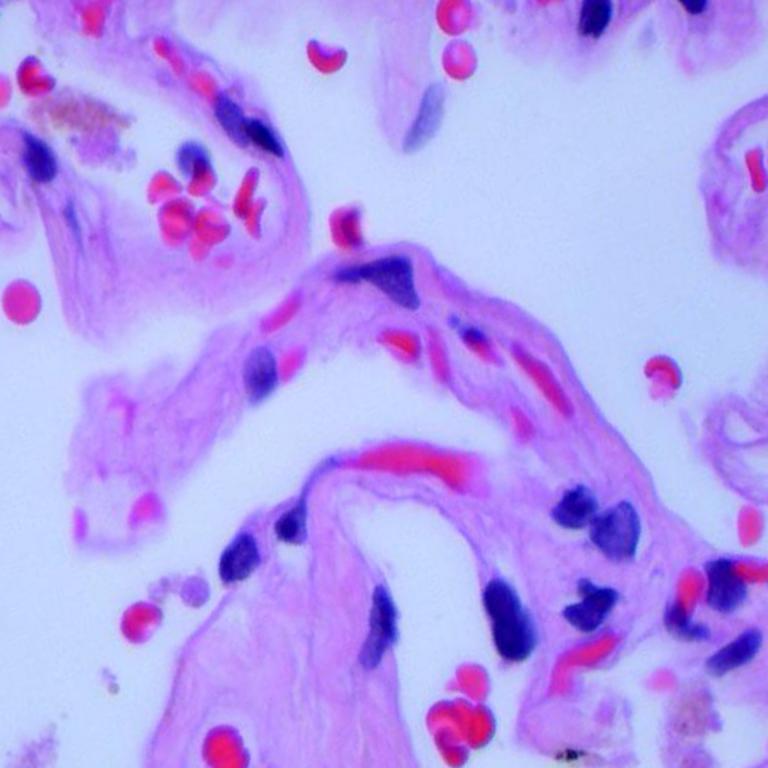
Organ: lung
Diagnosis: benign